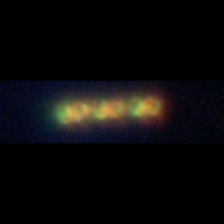
Taxon: Chaetoceros
Group: Diatoms